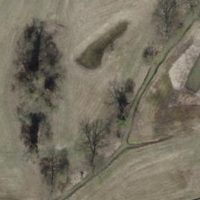
EUNIS habitat code: 23
Species observed at this site:
Milvus migrans